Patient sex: F
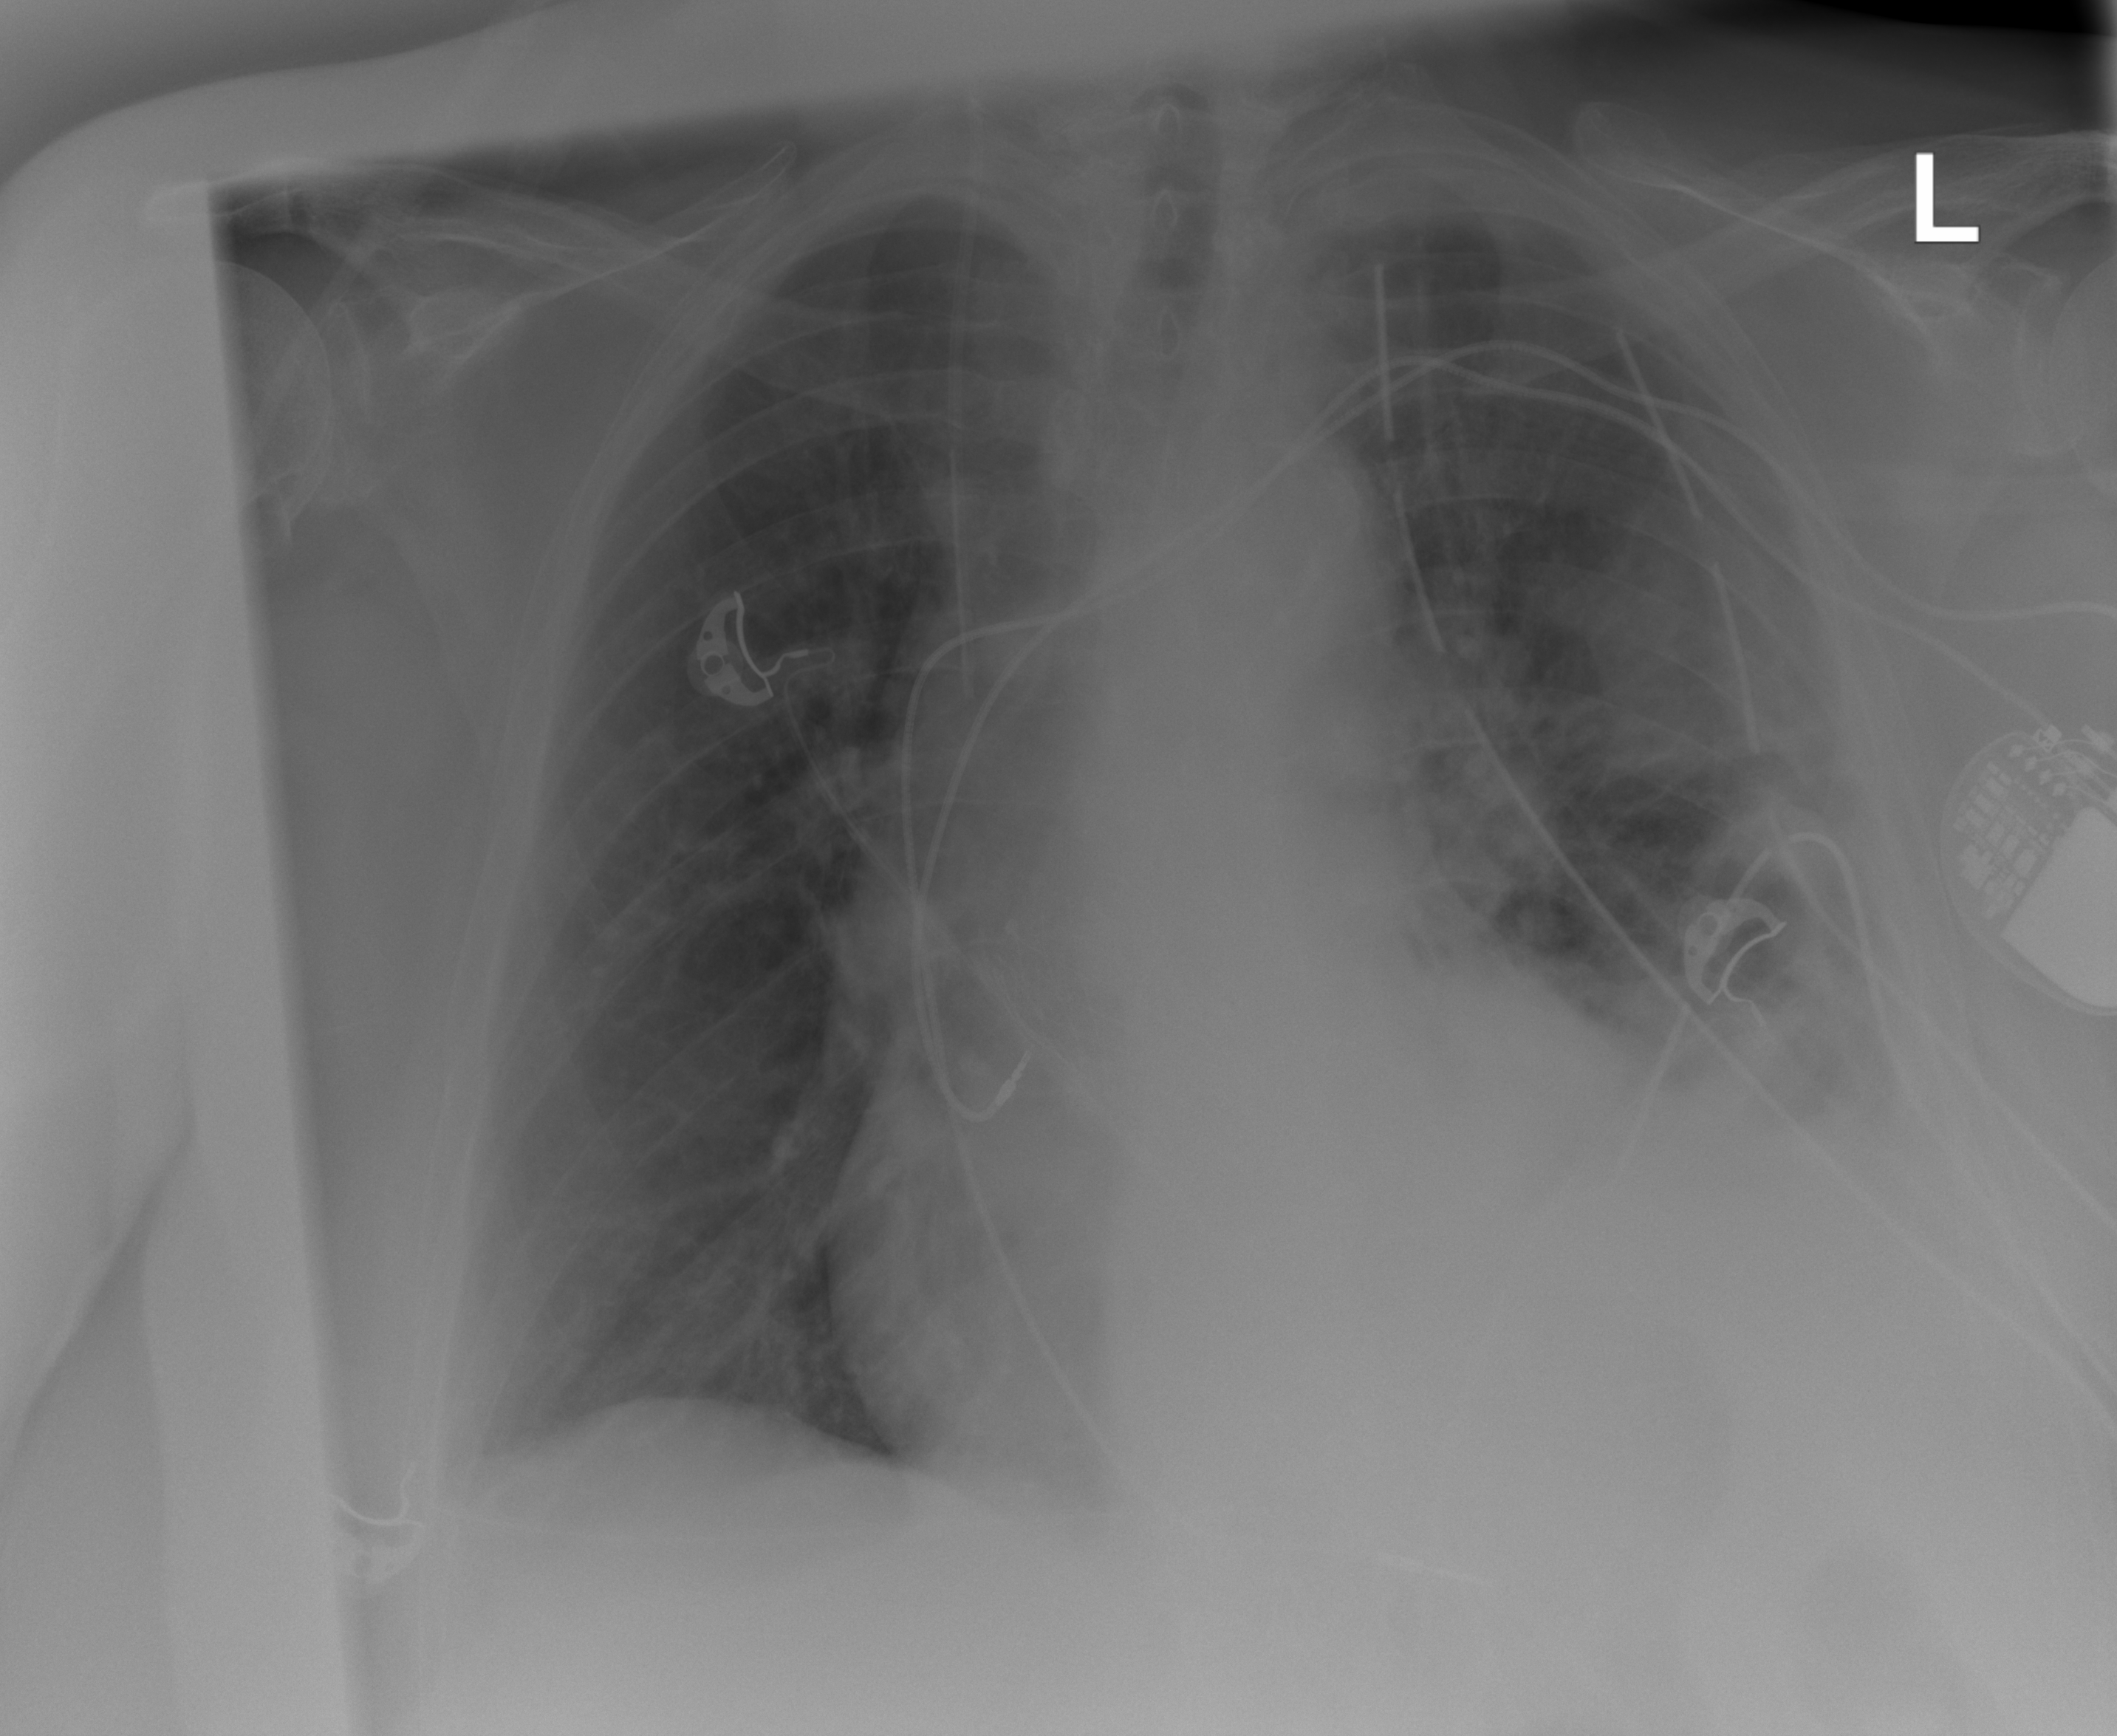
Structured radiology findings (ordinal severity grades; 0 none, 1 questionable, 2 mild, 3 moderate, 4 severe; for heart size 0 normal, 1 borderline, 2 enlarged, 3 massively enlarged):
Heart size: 2
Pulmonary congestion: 0
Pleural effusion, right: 0
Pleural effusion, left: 3
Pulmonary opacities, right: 0
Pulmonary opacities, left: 1
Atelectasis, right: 0
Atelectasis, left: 3